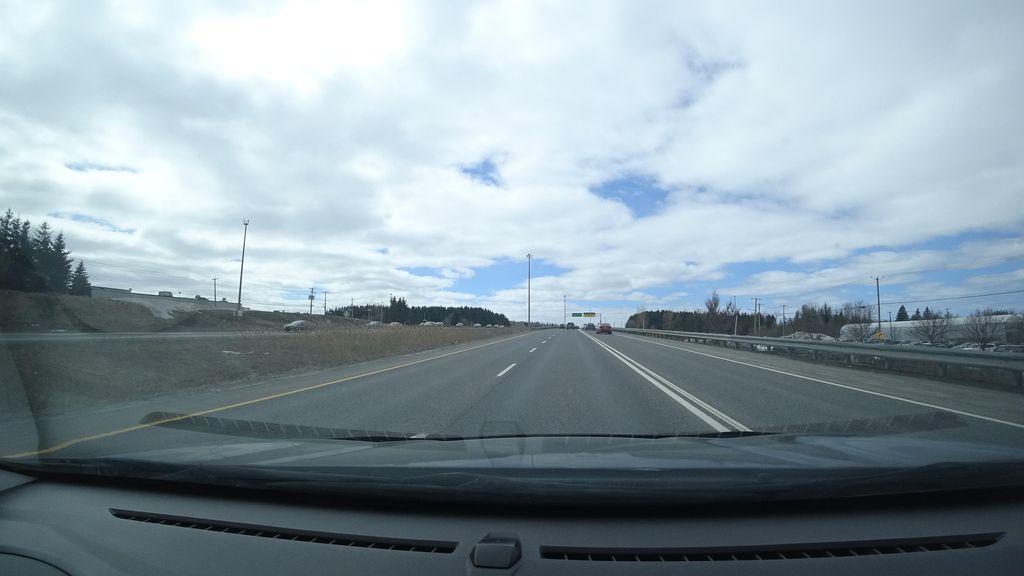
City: quebec_city